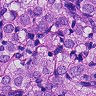
Metastatic tissue present: yes